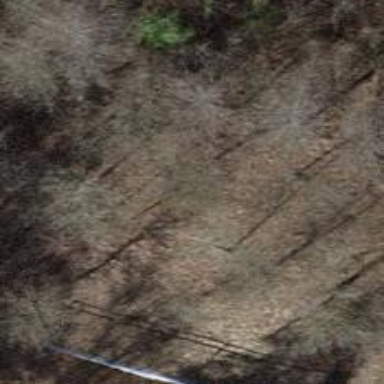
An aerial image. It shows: Broadleaved tree in natural setting.